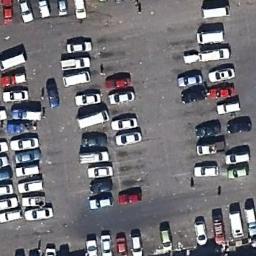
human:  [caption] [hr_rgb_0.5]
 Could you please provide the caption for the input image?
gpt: There are many different colors and styles of cars in the parking lot .

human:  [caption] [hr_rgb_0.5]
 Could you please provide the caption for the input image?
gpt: Seven rows of cars were parked in the parking lot .

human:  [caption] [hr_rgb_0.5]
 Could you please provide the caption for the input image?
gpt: The parking lot has some parked cars of different colors .

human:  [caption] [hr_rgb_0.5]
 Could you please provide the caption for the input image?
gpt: The parking lot is full of cars .

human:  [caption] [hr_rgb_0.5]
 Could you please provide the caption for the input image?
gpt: There are many cars on the parking lot .